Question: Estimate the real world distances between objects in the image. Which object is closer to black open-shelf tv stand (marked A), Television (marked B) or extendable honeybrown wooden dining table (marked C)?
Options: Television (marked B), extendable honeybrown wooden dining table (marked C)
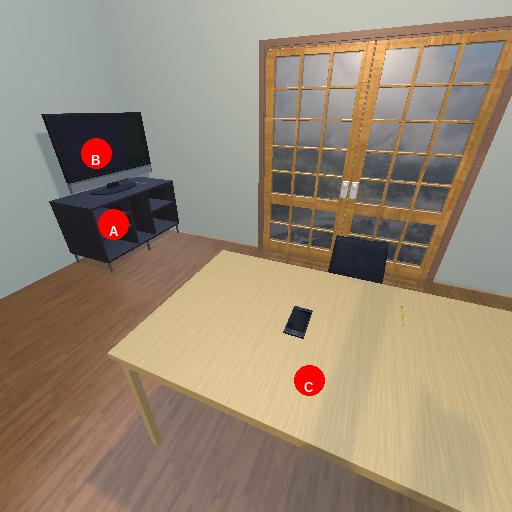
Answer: Television (marked B)